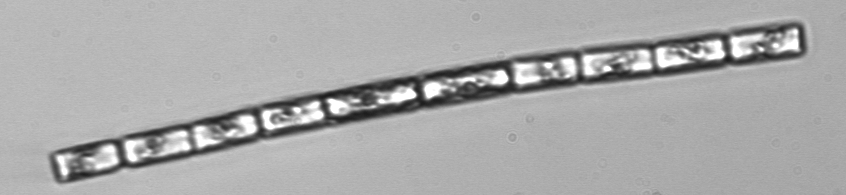
Label: Guinardia_delicatula